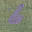
Label: 6